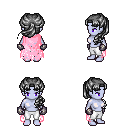
a pixel art fantasy rpg character, female body template, dark elf, purple skin, pink tattered cape, white pants, gray princess hairstyle, metal gloves, four views (front, back, left, right), 2x2 character sprite sheet, small pixel art, hard edges, no anti-aliasing